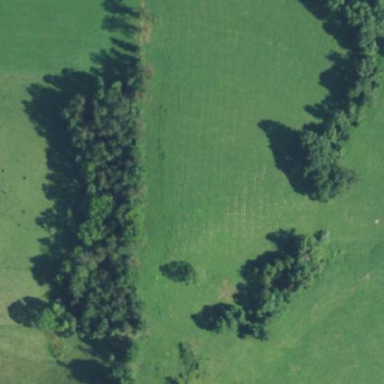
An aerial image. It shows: Beautiful woodland area.